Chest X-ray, PA view. Patient: 67 years old, sex M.
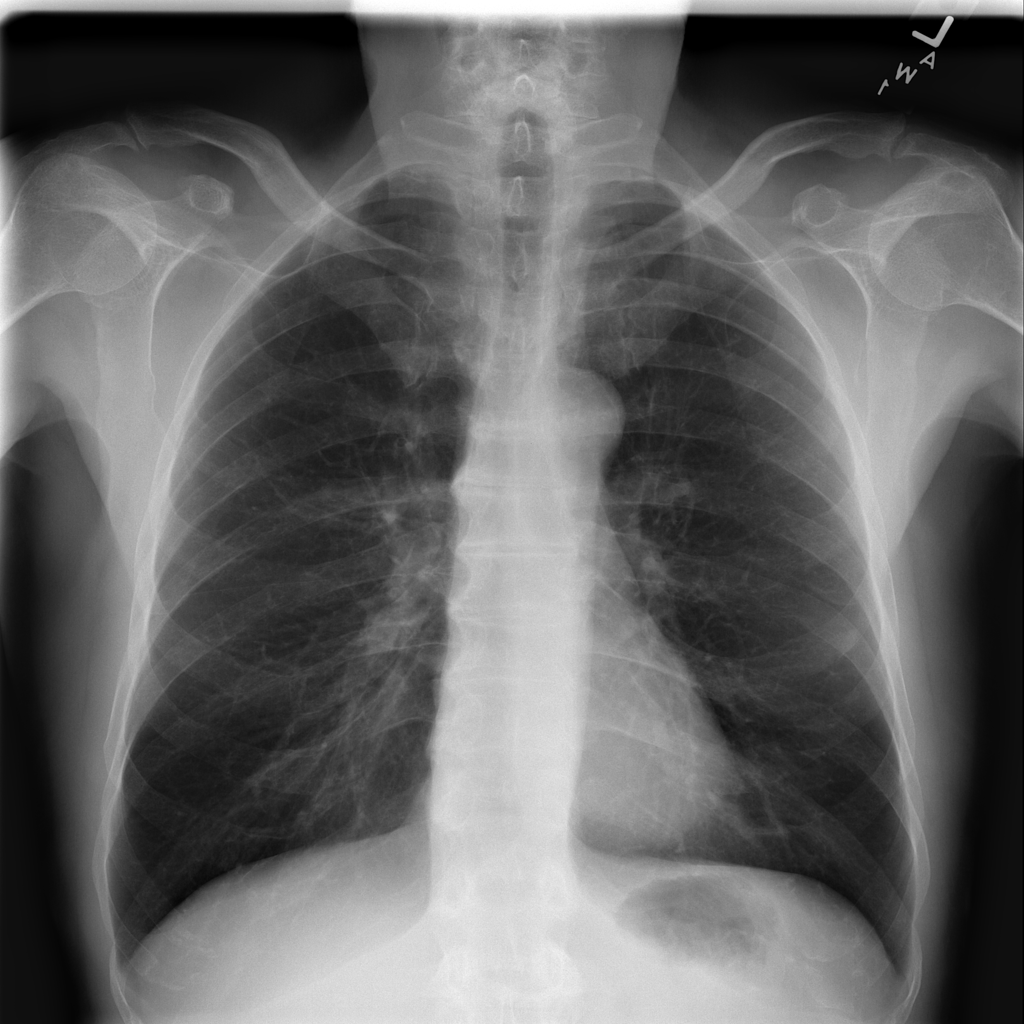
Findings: Emphysema